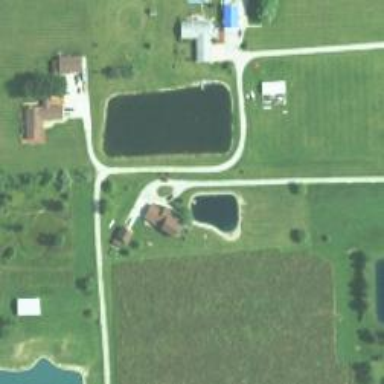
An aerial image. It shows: Driveway.